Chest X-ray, AP view. Patient: 45 years old, sex M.
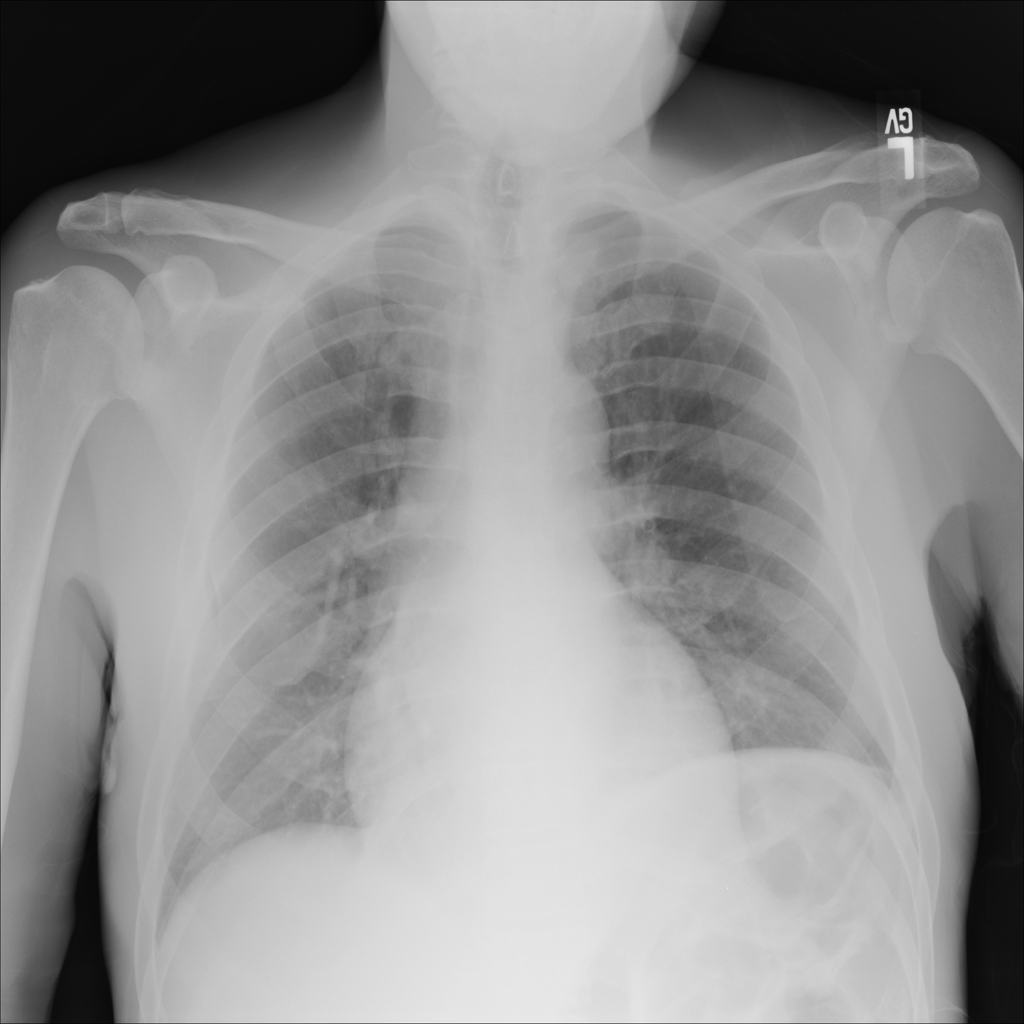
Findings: No Finding